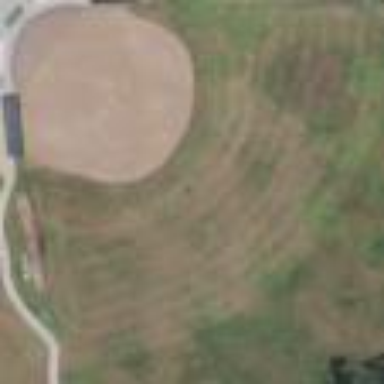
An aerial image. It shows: Softball pitch for leisure sports.